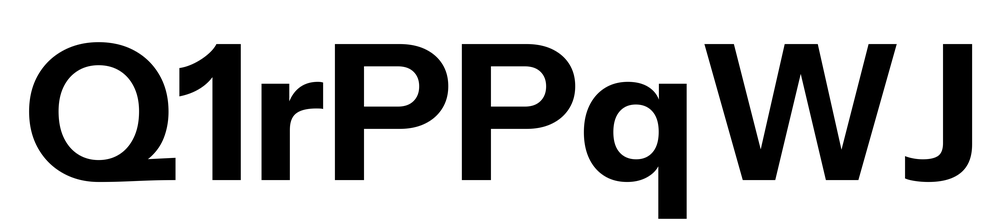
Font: InstrumentSans_Bold